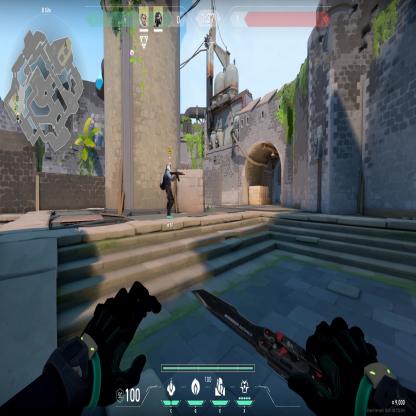
Label: teammate